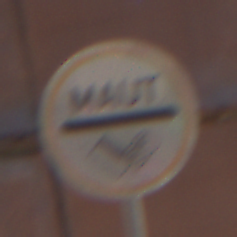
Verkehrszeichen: MautflichtigeStrecke
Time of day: MorningAfternoon
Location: Outdoor (Nature)
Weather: Clear
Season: Summer
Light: Natural